Interaction volume radius: 5 \u00c5
Interaction volume height: 20 \u00c5
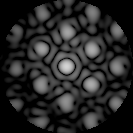
Disorder parameter: 0.238